Question: I'm trying to setup a webpack dev server but for a reason, I'm running into an error.
> [webpack-cli] Invalid options object. Dev Server has been initialized using an options object that does not match the API schema.
options has an unknown property 'contentBase'. These properties are valid:
object { allowedHosts?, bonjour?, client?, compress?, devMiddleware?, headers?, historyApiFallback?, host?, hot?, http2?, https?, ipc?, liveReload?, magicHtml?, onAfterSetupMiddleware?, onBeforeSetupMiddleware?, onListening?, open?, port?, proxy?, server?, setupExitSignals?, static?, watchFiles?, webSocketServer? }
I did install all the needed packages globally and tried some other suggestions but I cannot get it to work.
This is the config:
'''
const path = require('path');
module.exports = {
entry: './app/Main.js',
output: {
publicPath: '/',
path: path.resolve(__dirname, 'app'),
filename: 'bundled.js',
},
mode: 'development',
devtool: 'source-map',
devServer: {
port: 3000,
contentBase: path.join(__dirname, 'app'),
hot: true,
historyApiFallback: { index: 'index.html' },
},
module: {
rules: [
{
test: /\.js$/,
exclude: /(node_modules)/,
use: {
loader: 'babel-loader',
options: {
presets: [
'@babel/preset-react',
['@babel/preset-env', { targets: { node: '12' } }],
],
},
},
},
],
},
};
'''
My files:

Looking forward to ur answers! Thanks
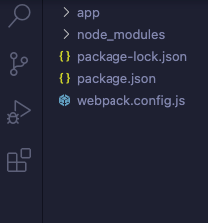
Answer: I can assume the error appeared after migration to the latest version of Webpack/DevServer, they did several breaking changes, including devServer settings.
Especially for this issue try to use this code instead of 'contentBase':
'''
devServer: {
static: {
directory: path.resolve(__dirname, 'app'),
},
...
'''
Here is the whole migration guide that can help <URL>